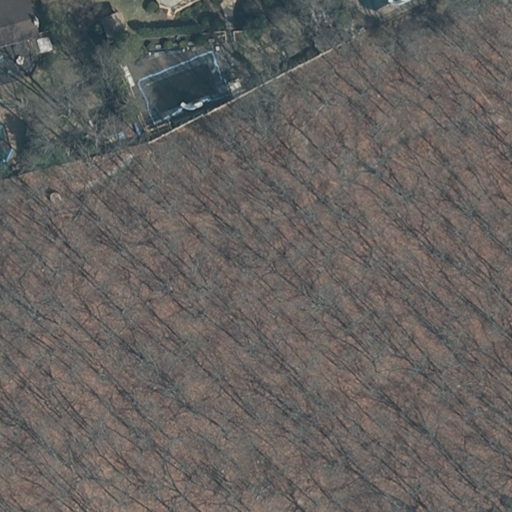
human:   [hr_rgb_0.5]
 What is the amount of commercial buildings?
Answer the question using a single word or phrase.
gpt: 0

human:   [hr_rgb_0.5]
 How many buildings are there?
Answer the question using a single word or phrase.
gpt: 1

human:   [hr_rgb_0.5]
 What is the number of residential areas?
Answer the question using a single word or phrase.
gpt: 2

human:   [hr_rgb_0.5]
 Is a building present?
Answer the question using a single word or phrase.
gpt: yes

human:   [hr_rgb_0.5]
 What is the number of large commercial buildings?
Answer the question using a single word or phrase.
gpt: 0

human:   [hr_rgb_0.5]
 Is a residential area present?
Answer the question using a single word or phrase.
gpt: yes

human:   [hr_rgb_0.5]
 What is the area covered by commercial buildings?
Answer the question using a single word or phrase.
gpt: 0m2

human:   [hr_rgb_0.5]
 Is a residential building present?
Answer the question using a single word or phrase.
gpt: yes

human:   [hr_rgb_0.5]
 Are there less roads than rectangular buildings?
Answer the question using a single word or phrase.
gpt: yes

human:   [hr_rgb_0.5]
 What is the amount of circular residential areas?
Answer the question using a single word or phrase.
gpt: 0

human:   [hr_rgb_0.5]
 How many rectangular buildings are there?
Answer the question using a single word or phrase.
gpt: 1

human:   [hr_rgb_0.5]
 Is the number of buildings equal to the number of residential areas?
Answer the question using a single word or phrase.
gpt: no

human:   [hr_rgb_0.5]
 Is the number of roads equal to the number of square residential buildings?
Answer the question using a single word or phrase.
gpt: yes

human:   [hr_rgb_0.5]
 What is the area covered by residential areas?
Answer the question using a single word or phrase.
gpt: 18626m2

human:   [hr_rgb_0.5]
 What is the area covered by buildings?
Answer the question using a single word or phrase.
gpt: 82m2

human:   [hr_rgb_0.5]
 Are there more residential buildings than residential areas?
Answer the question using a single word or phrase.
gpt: no

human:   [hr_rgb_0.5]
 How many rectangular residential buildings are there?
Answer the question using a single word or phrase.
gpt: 1

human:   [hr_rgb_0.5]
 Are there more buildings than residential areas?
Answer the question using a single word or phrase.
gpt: no

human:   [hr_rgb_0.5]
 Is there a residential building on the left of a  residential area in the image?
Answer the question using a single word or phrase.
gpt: yes

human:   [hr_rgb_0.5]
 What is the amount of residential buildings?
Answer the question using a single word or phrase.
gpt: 1

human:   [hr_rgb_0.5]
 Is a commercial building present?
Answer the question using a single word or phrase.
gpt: no

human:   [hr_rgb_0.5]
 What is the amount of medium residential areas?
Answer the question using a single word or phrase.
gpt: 0

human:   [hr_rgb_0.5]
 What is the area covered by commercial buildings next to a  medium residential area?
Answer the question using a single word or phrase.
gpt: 0m2

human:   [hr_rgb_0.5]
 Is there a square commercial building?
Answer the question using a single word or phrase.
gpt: no

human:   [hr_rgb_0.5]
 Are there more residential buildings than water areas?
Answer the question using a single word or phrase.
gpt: yes

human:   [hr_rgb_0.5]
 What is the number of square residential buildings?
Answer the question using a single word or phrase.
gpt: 0

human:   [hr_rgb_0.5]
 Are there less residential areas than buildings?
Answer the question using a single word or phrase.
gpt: no

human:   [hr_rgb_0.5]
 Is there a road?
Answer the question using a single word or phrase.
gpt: no

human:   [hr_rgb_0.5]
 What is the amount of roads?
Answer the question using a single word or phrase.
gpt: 0

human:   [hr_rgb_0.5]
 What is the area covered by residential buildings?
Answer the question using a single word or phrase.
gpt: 82m2

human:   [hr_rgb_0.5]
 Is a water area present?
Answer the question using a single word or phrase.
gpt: no

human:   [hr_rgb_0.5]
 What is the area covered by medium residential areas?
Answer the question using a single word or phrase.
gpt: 0m2

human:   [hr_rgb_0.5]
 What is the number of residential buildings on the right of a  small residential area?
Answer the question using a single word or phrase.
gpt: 0

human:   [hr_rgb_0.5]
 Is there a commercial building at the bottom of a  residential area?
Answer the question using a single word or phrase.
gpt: no

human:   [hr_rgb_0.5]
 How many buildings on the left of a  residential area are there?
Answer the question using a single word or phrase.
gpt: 1

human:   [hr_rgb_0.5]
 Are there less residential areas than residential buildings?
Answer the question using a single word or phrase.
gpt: no

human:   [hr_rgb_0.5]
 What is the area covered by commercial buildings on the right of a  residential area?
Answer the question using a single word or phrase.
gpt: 0m2

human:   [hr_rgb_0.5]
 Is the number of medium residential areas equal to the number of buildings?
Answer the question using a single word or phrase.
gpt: no

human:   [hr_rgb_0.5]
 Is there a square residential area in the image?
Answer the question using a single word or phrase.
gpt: no

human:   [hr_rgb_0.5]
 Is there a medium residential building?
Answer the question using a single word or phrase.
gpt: no

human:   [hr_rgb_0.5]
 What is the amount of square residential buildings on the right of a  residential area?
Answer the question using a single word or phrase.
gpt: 0

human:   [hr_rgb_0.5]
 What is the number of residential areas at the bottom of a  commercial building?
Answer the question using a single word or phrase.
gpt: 0

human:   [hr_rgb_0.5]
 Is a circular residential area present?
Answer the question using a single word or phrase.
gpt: no

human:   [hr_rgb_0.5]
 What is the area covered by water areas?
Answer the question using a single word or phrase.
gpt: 0m2

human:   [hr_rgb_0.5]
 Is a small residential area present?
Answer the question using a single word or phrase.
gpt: no

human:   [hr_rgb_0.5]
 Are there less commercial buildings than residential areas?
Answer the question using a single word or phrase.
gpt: yes

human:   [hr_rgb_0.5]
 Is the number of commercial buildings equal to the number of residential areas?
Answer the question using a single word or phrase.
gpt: no

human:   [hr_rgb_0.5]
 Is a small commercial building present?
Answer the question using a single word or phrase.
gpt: no

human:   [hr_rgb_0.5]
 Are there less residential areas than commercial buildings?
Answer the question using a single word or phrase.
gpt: no

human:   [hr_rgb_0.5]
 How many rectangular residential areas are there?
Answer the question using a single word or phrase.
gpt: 2

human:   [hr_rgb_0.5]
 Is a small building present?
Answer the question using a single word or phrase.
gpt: yes

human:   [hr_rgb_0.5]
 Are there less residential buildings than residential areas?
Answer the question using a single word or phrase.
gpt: yes

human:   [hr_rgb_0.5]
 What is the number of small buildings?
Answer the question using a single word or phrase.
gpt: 1

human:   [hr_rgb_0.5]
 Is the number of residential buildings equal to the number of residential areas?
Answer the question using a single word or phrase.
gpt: no

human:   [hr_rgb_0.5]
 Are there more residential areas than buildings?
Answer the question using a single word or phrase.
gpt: yes

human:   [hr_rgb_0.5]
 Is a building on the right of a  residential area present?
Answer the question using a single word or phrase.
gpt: yes

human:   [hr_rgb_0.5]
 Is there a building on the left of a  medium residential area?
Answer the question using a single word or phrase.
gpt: no

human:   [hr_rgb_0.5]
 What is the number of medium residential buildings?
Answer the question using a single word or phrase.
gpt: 0

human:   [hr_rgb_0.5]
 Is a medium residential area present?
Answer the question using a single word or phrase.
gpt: no

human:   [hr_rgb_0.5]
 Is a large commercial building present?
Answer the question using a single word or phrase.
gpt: no

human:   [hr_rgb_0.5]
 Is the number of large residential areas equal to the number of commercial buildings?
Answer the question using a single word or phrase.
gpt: no

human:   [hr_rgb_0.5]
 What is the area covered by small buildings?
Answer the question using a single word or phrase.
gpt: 82m2

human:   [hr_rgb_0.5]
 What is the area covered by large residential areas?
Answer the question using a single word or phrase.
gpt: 18626m2

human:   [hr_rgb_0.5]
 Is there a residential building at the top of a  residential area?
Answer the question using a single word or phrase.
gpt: yes